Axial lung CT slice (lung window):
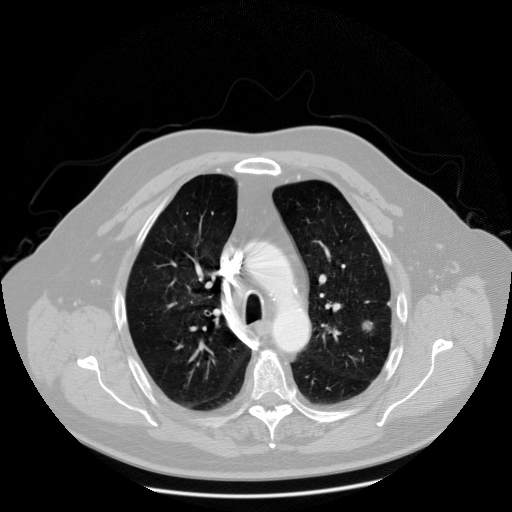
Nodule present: yes
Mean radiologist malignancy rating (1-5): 4